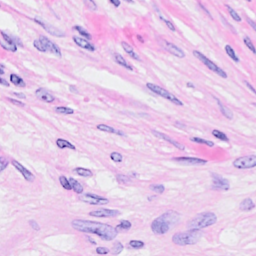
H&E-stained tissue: Breast